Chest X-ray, AP view. Patient: 66 years old, sex M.
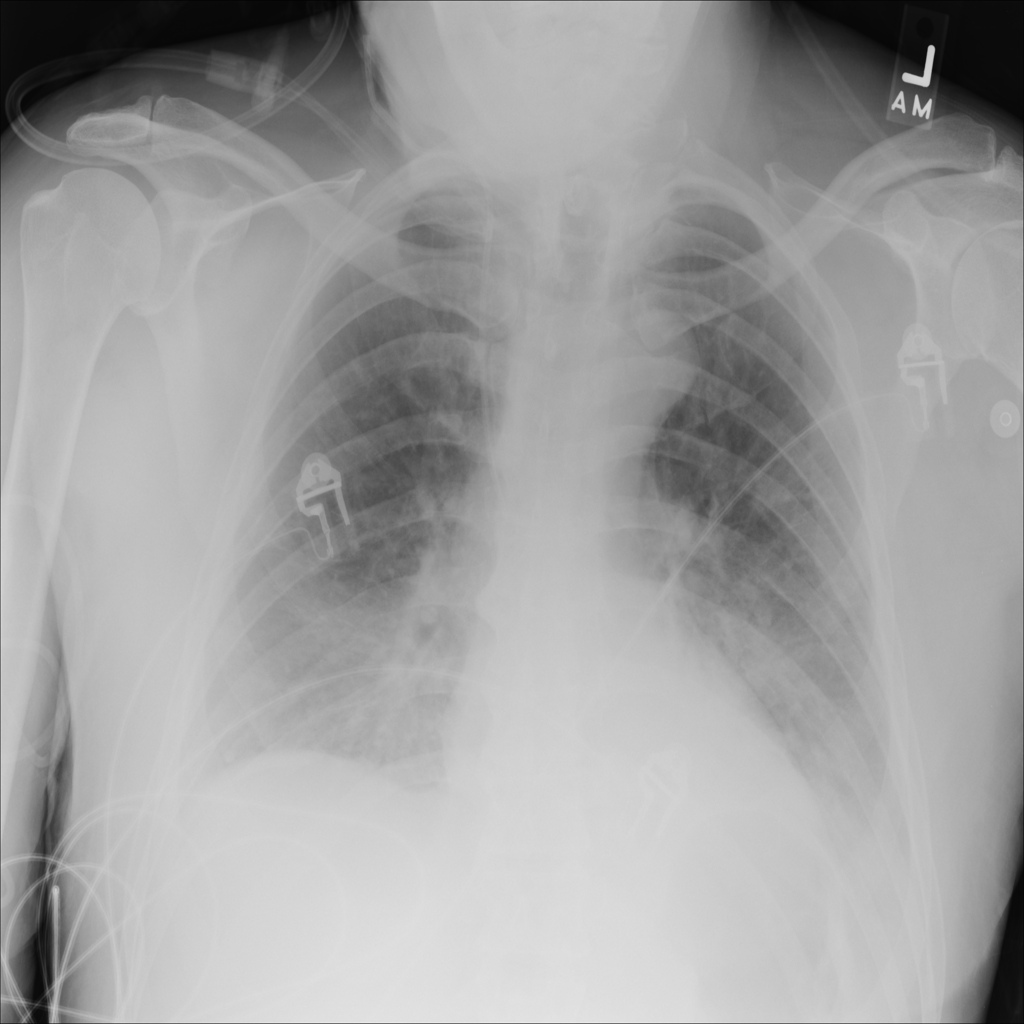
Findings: Effusion, Infiltration